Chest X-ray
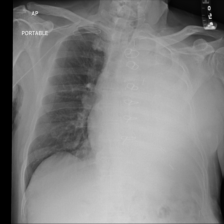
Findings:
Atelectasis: negative
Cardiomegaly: negative
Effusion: negative
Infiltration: negative
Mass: negative
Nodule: negative
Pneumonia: negative
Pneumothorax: negative
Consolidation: negative
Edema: negative
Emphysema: negative
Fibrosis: negative
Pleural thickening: negative
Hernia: negative